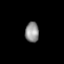
Tissue: lung
Cell type: Epithelial cells
Senescence score: 0.225
Nuclear area (px): 269
Mean DAPI intensity: 146.145